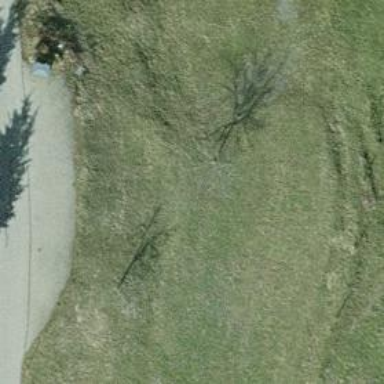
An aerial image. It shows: Urban tree adds touch of nature to the surroundings.